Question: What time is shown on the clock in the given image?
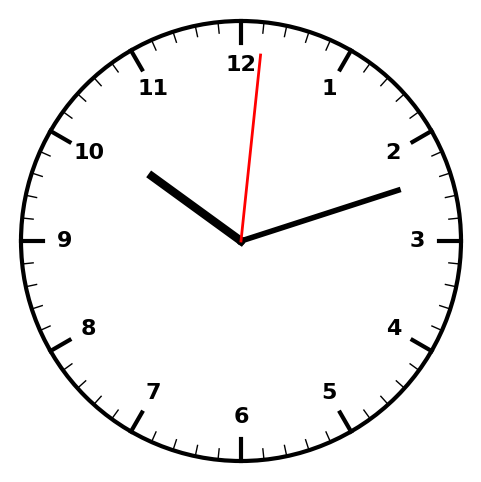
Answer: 10:12:01